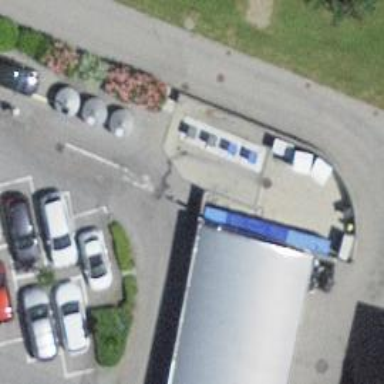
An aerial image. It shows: Recycling container at amenity designated for recycling.